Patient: sex M, age 69
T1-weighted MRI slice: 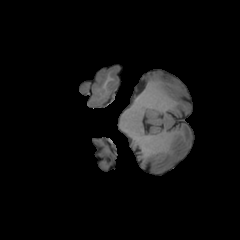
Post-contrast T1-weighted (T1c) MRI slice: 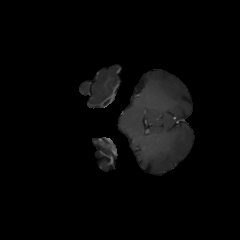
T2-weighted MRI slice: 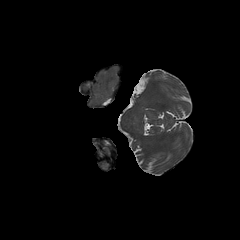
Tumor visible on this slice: no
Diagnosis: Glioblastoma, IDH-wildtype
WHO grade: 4